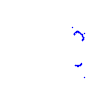
Particle: proton